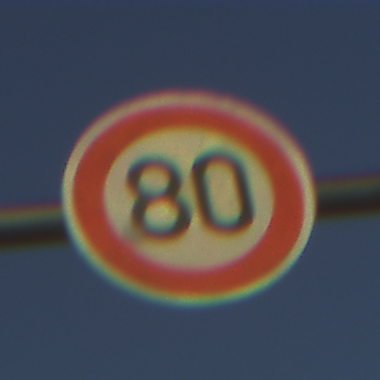
Verkehrszeichen: Geschwindigkeit80
Umgebung: Outdoor, Nature
Tageszeit: SunriseSunset
Wetter: Clear
Licht: Natural
Jahreszeit: NotSpecified
Kontrast: LowContrast